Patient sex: M
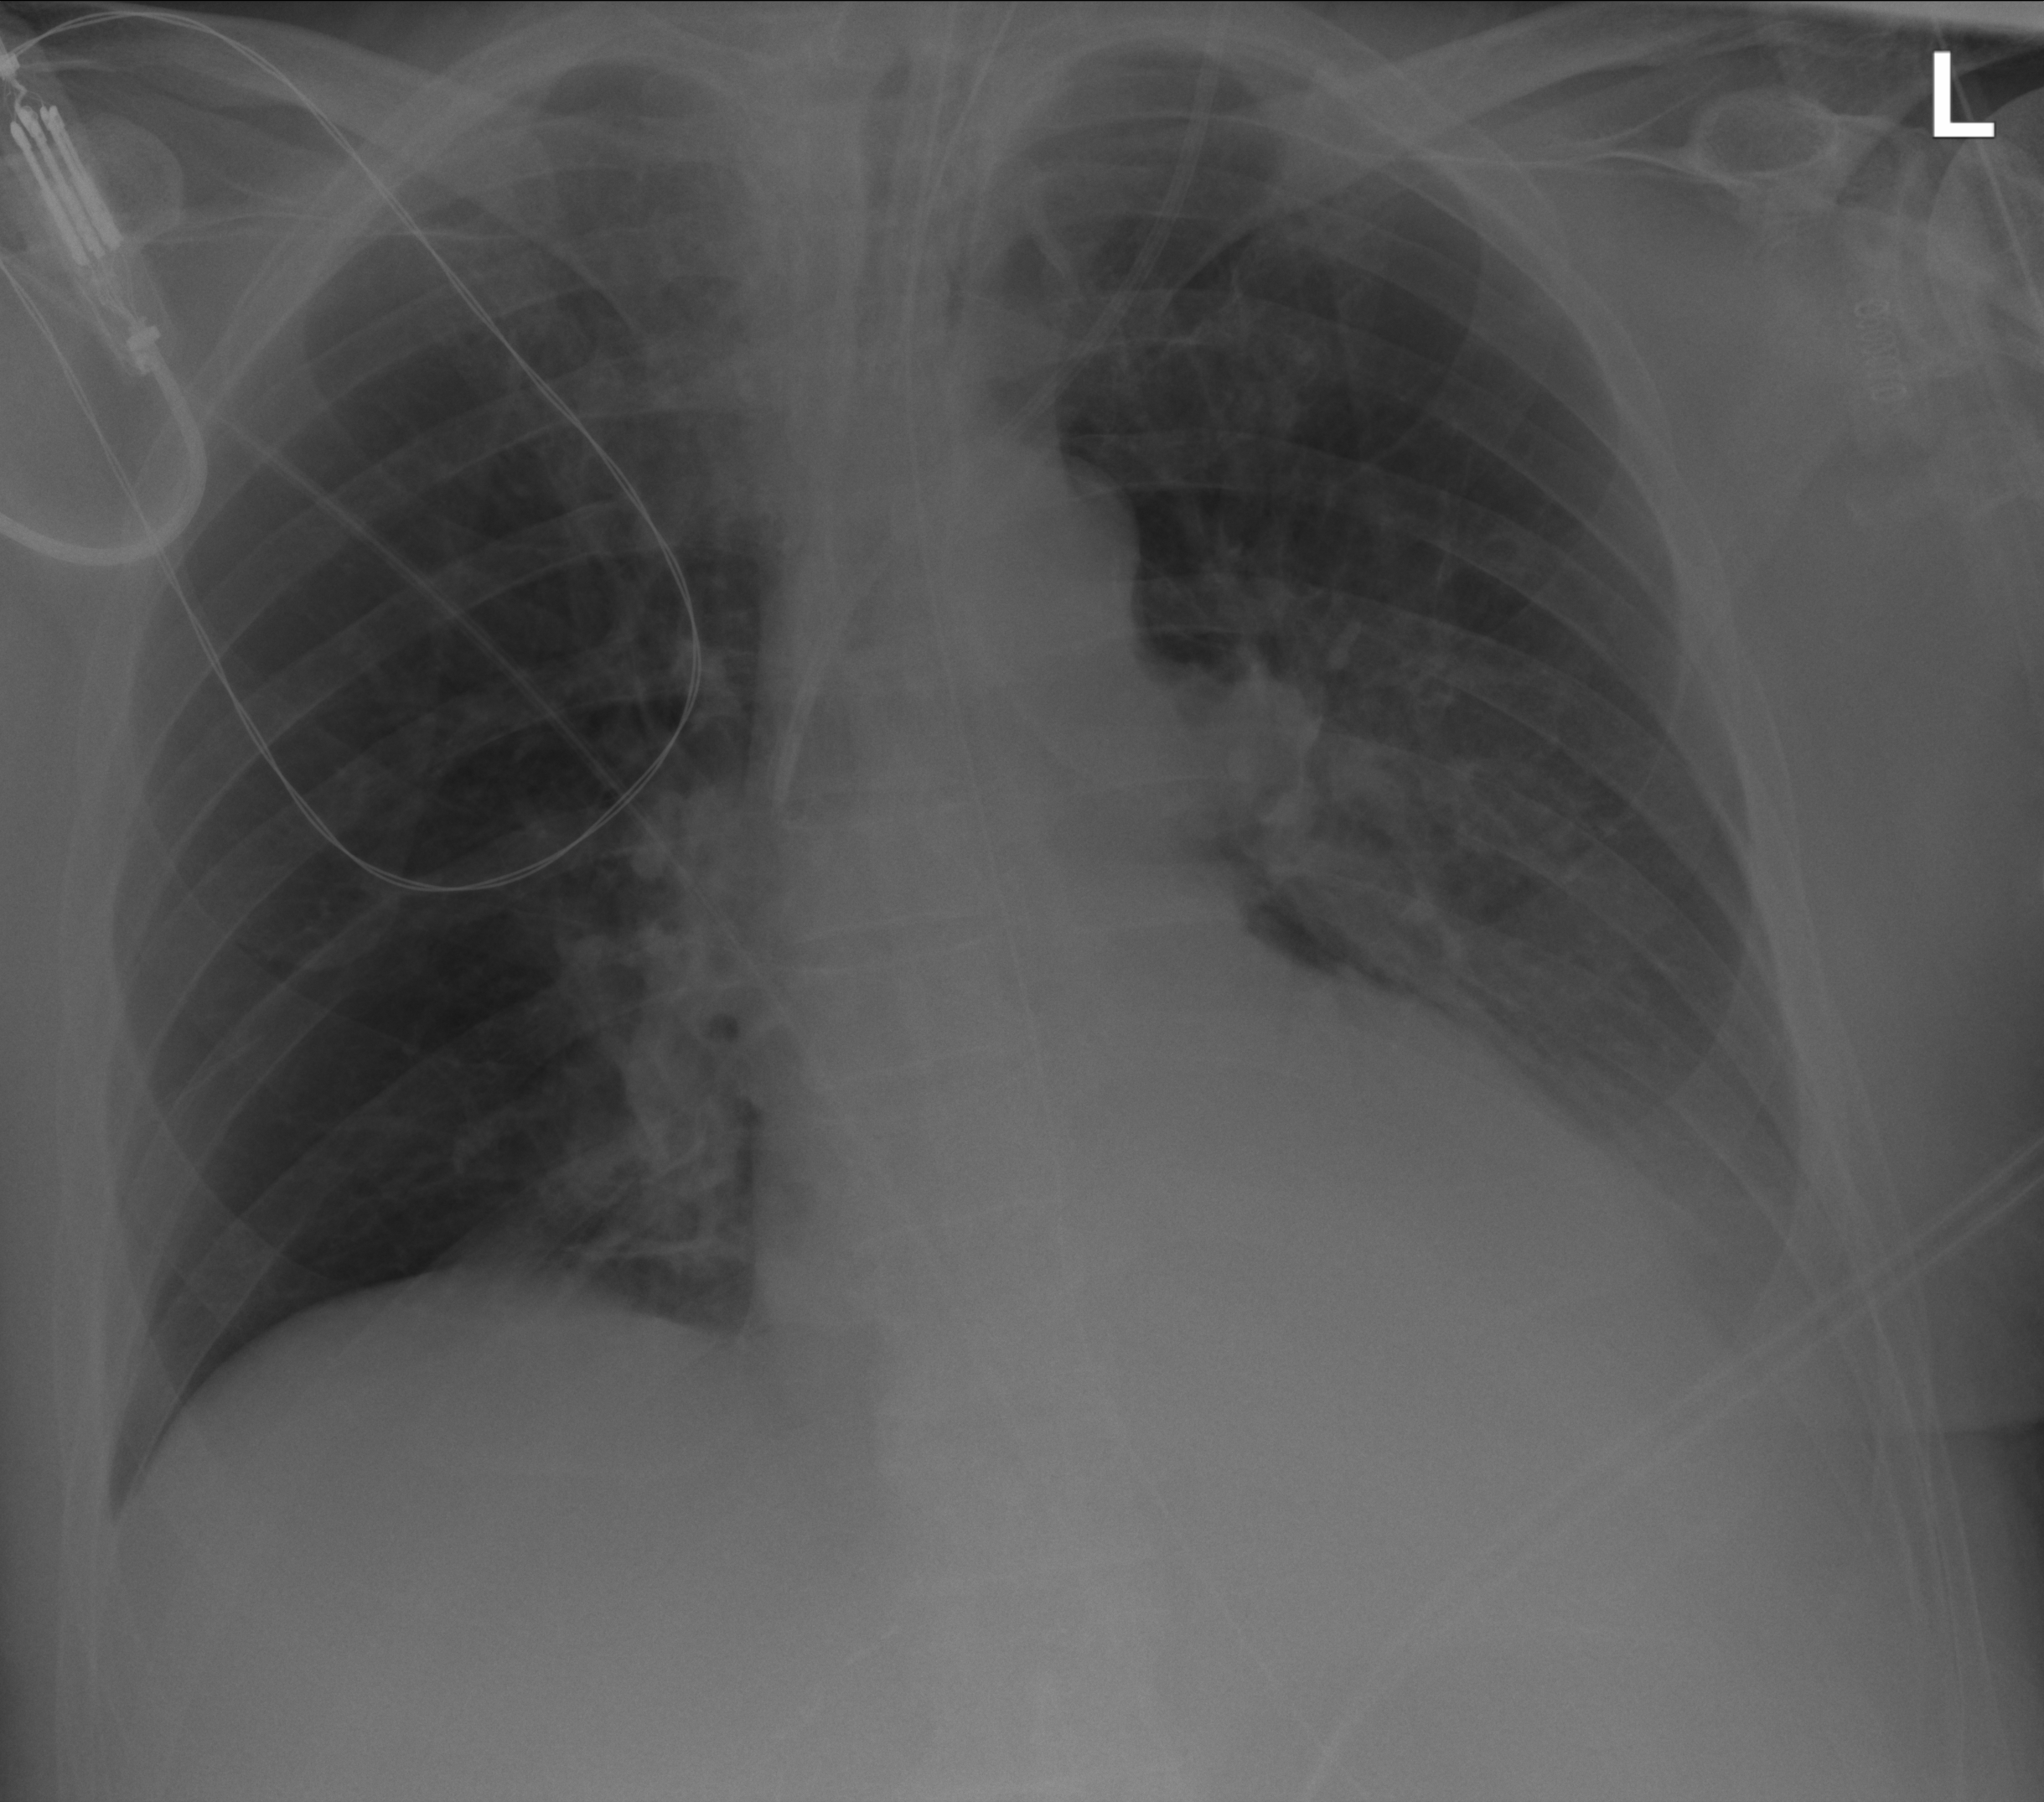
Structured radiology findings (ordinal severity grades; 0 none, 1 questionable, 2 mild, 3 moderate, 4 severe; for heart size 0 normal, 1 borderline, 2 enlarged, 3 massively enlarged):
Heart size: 1
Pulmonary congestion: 2
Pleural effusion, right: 0
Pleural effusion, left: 2
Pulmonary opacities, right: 0
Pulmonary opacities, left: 0
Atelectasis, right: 0
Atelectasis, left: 2